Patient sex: F
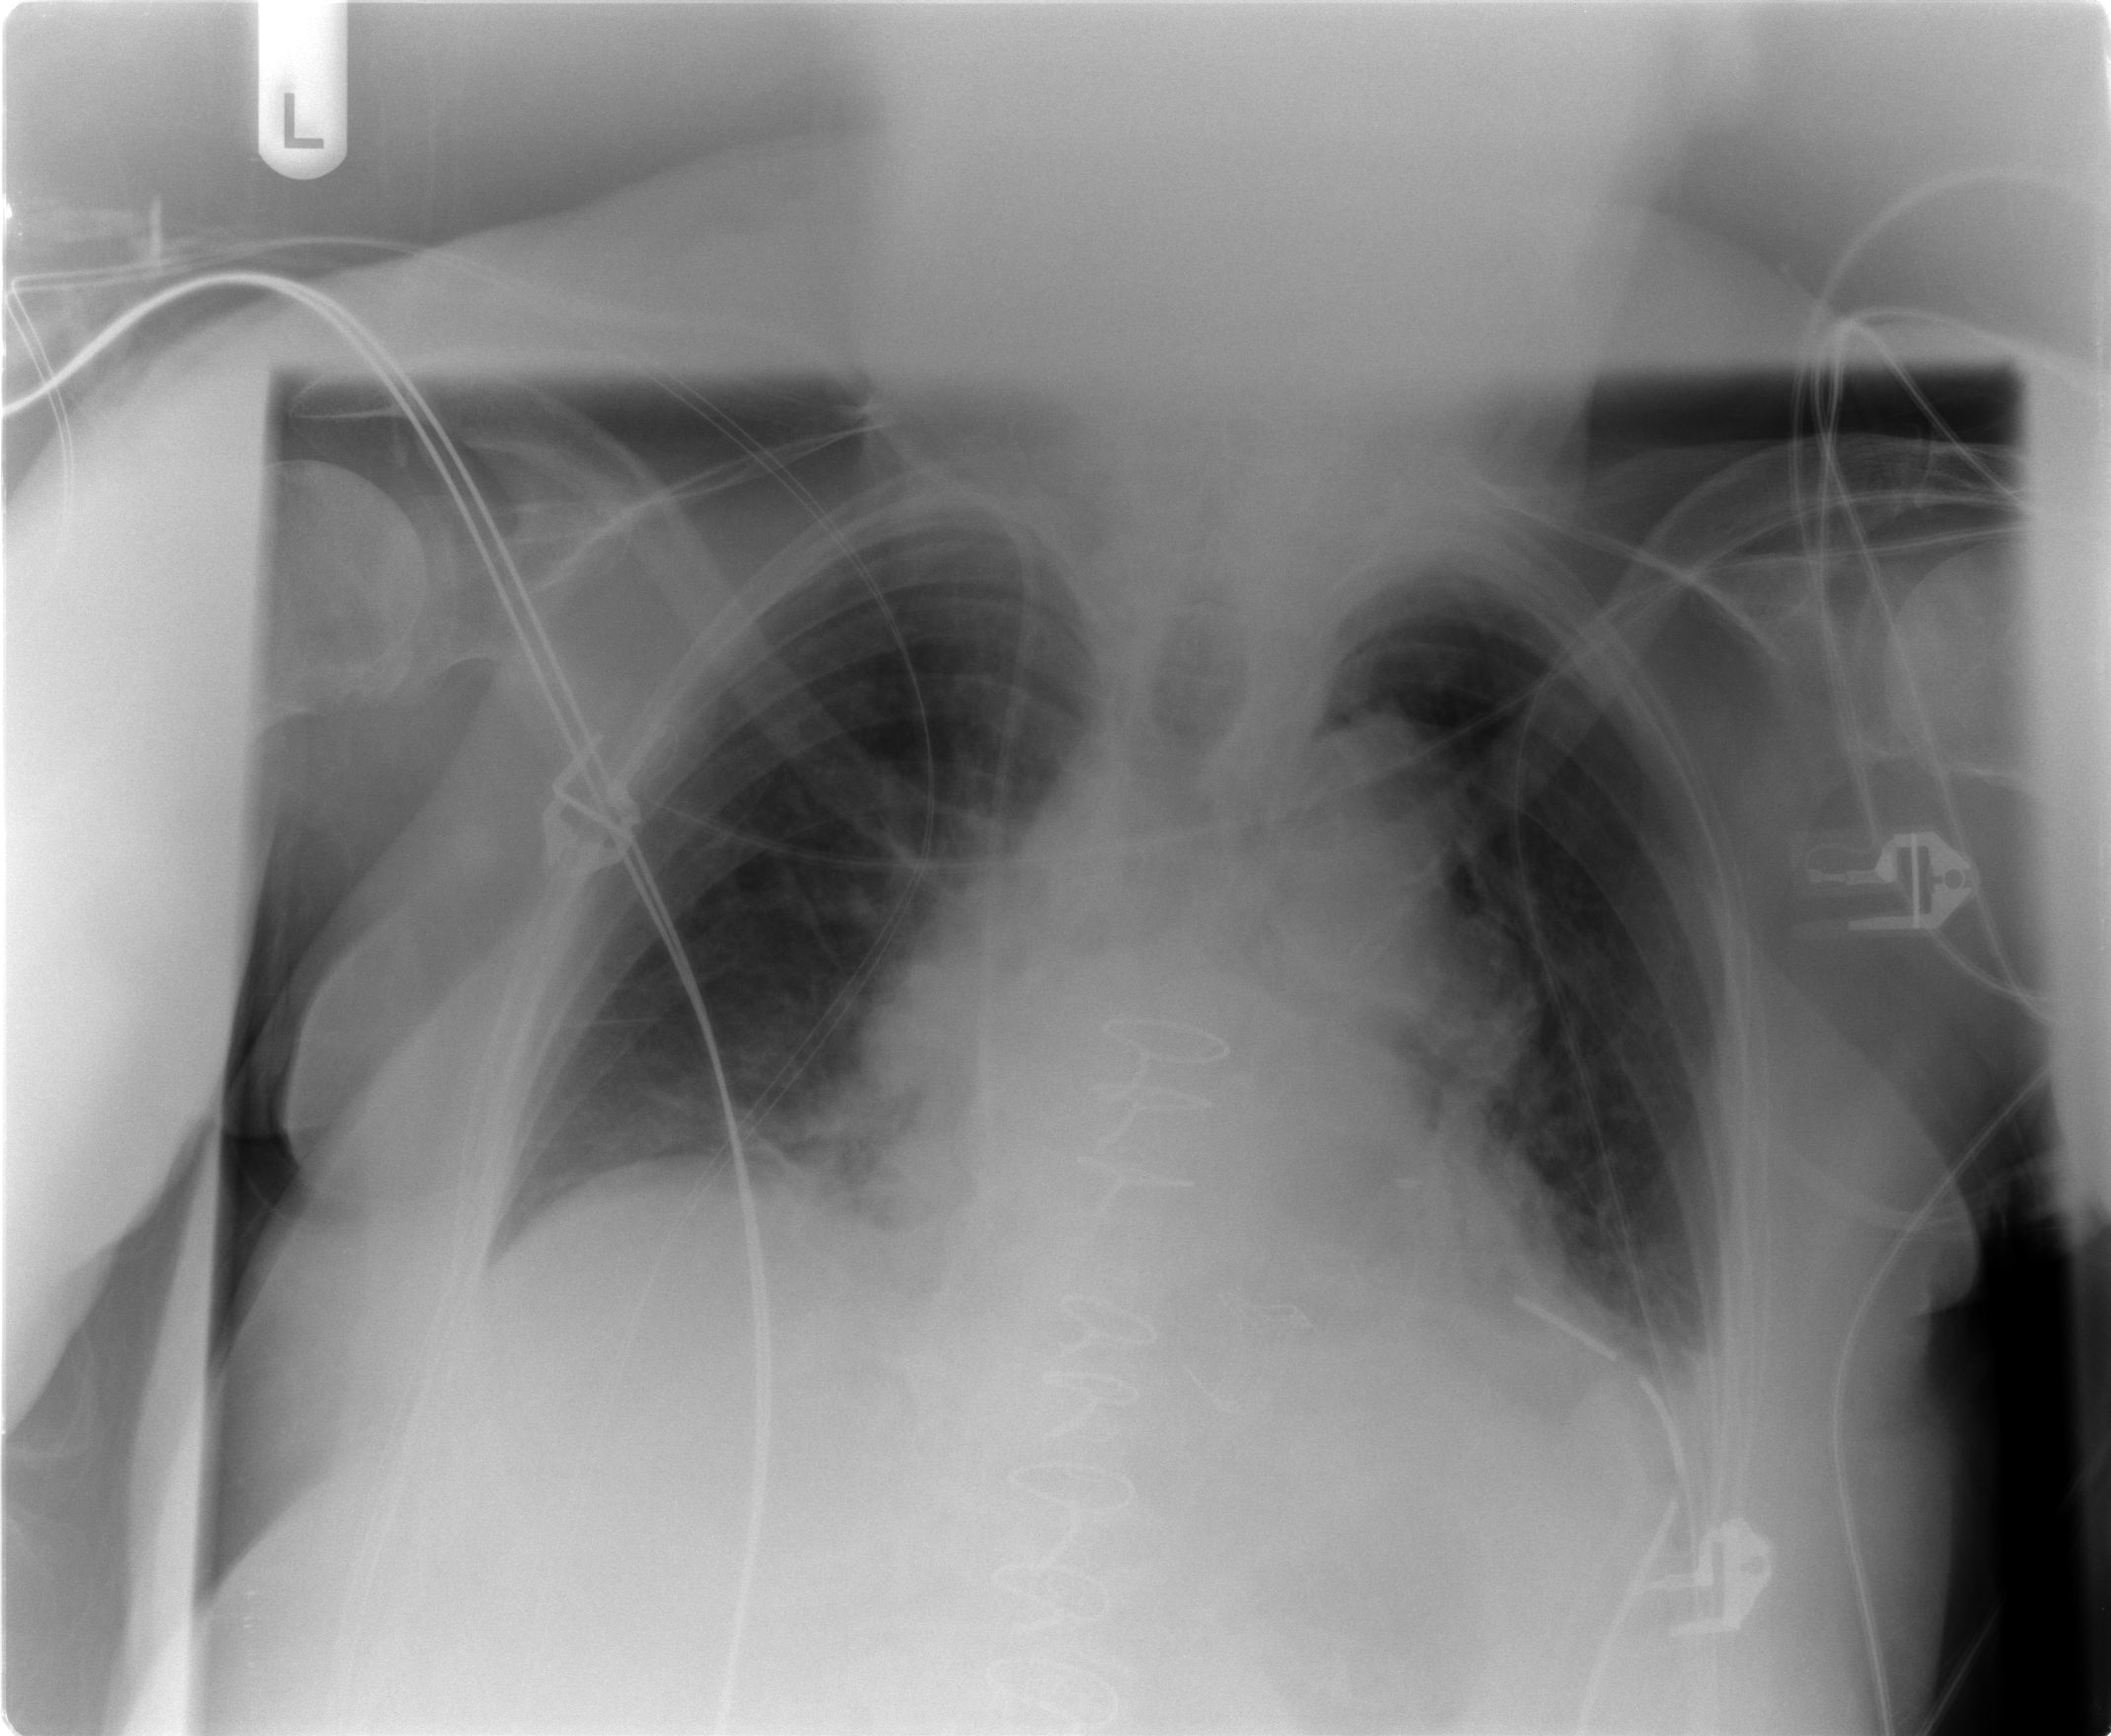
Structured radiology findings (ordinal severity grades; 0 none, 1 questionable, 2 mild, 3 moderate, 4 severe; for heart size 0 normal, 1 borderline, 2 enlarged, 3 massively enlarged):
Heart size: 2
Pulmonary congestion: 1
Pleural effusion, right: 0
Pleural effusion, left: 1
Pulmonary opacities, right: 1
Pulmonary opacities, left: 1
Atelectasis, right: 2
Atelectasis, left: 2